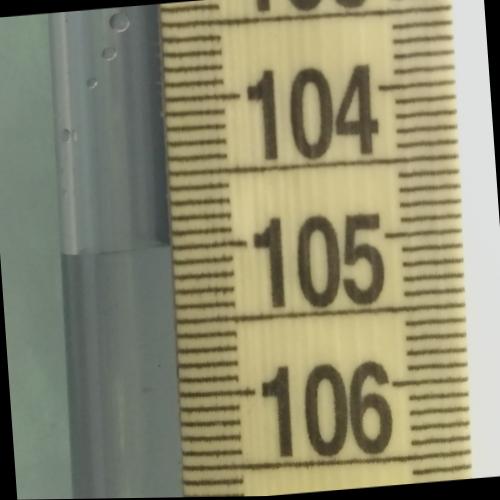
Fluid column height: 105.0 cm